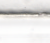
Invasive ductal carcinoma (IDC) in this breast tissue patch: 0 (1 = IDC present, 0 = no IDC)